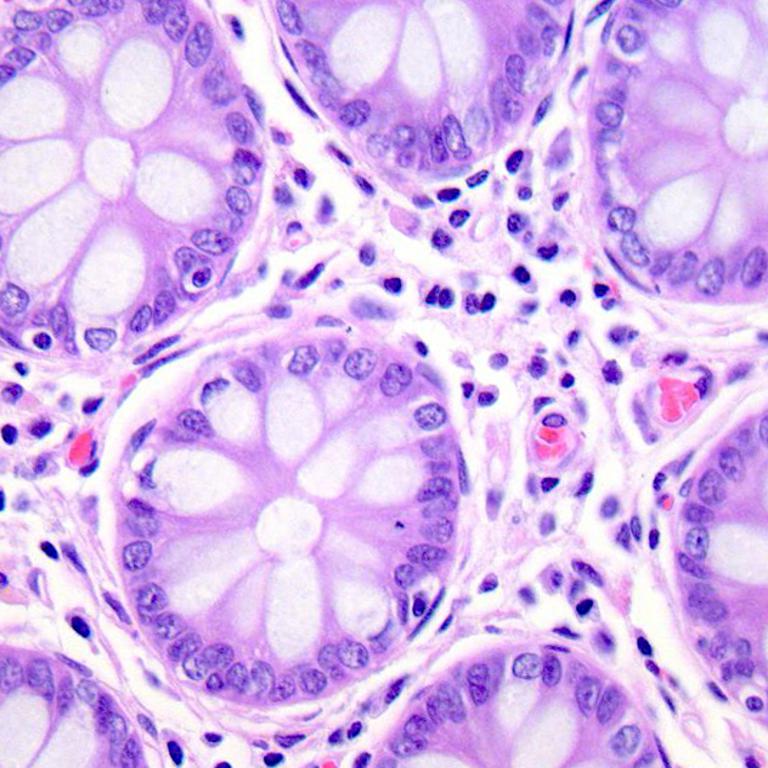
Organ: colon
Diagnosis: benign